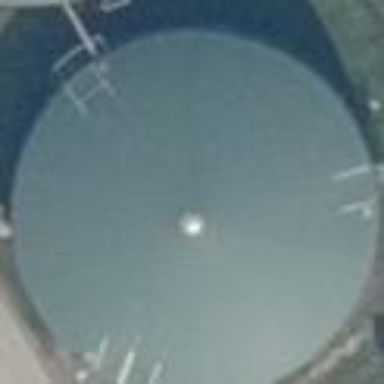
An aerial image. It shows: Building with storage tank.